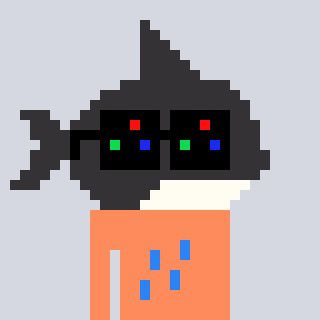
a pixel art character with square black sunglasses, a orca-shaped head and a peachy-colored body on a cool background